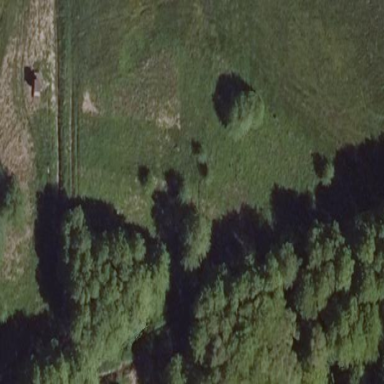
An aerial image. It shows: Beautiful wet meadow natural wetland.